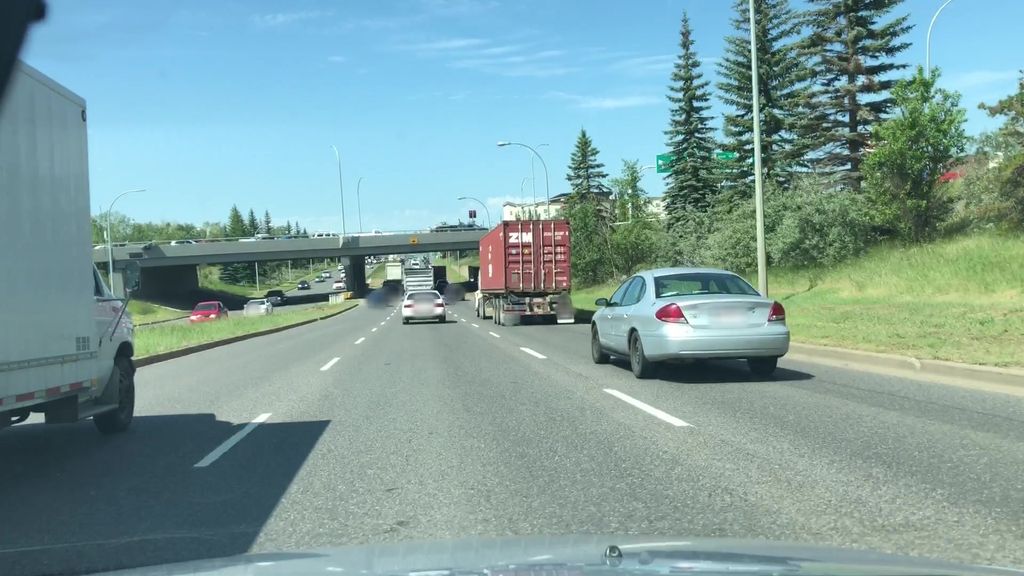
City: edmonton